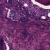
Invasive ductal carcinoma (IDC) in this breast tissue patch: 0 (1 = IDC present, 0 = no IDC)